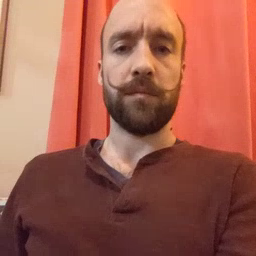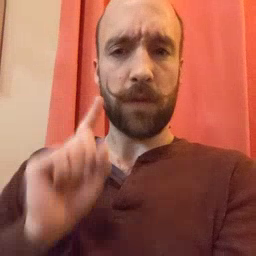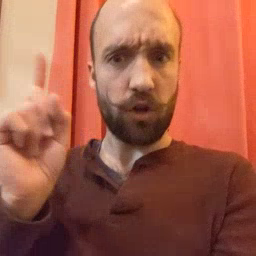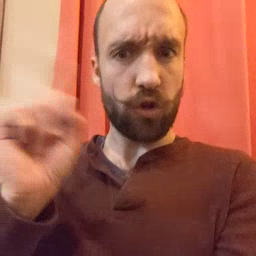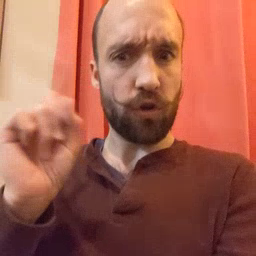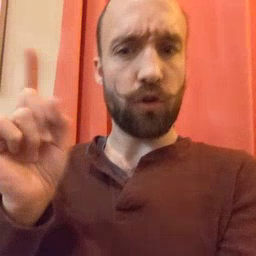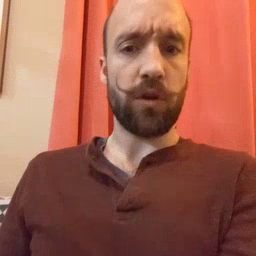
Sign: where